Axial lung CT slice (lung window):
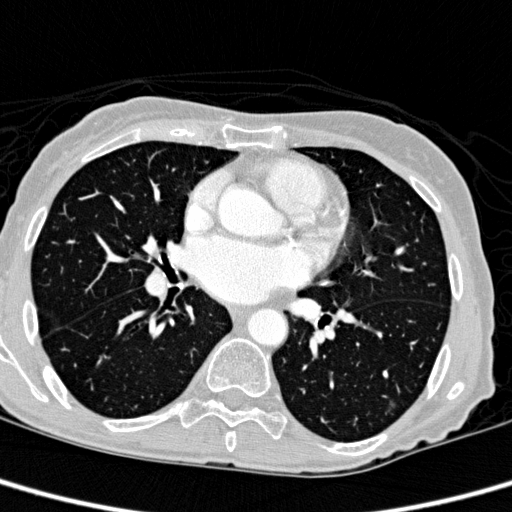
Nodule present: yes
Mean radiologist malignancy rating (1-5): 3